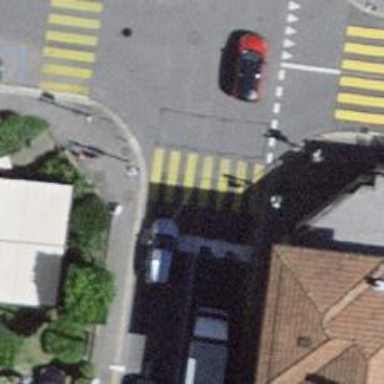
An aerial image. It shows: Road crossing with traffic signals.